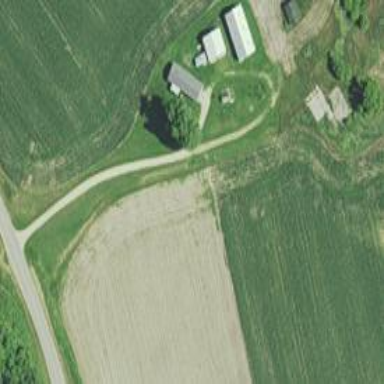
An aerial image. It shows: Driveway.